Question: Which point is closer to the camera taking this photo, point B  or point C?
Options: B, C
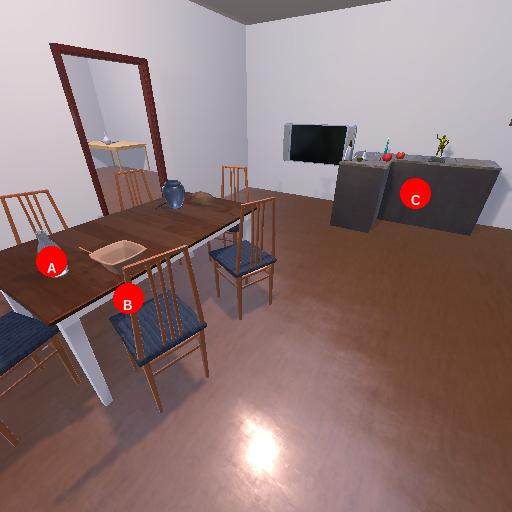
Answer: B